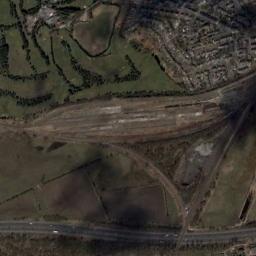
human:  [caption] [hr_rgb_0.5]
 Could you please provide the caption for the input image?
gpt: The railway station is on the grass next to some trees .

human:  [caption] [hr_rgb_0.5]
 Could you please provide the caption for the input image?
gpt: The railway station with lots of railways is surrounded by some fields and a residential area is next to the railway station .

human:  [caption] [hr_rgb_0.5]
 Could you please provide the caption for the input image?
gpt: There is a railway station under construction in the suburbs .

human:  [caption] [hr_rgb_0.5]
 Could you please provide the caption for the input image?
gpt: Numerous trees are near the railway station .

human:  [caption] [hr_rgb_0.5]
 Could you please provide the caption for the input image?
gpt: There are some green meadows and many buildings beside the railway station .